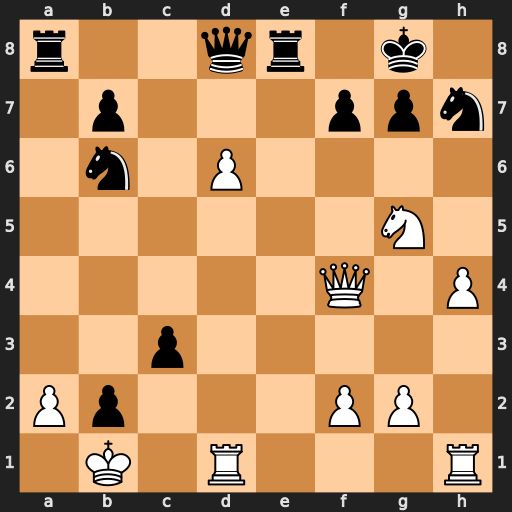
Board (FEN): r2qr1k1/1p3ppn/1n1P4/6N1/5Q1P/2p5/Pp3PP1/1K1R3R
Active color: w
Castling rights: -
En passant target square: -
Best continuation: Qxf7+ Kh8 Qf5 Nf6 Nf7+ Kg8 Nxd8